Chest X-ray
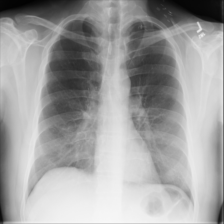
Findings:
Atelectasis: negative
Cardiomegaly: negative
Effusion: negative
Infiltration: negative
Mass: negative
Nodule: negative
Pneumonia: negative
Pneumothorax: negative
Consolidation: negative
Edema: negative
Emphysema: negative
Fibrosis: negative
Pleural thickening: negative
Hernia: negative